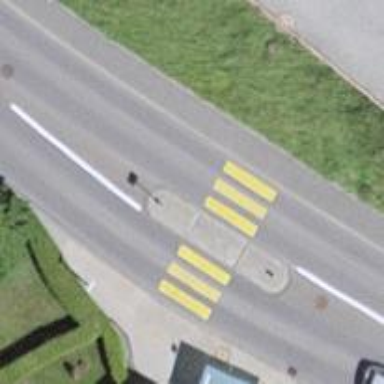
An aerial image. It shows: Zebra crossing with crossing island.